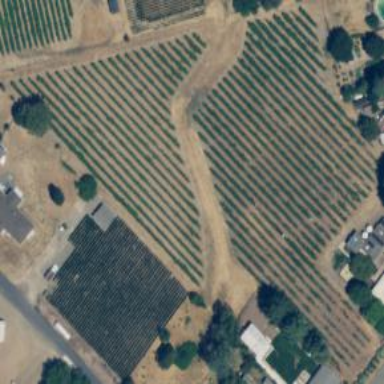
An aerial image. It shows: Vineyard with wine grapes as the main crop.